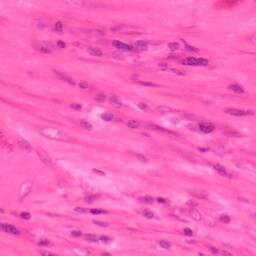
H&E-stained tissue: Colon